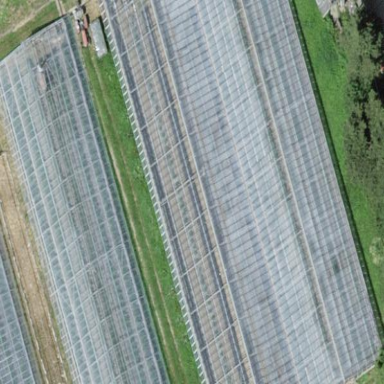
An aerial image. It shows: Greenhouse.